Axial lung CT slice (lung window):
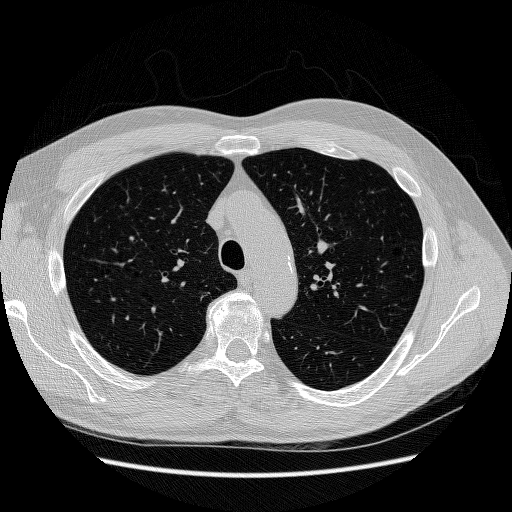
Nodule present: no